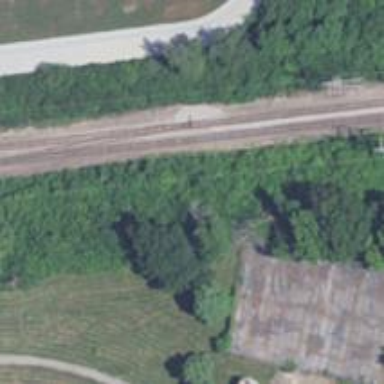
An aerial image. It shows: Railway siding with rails.